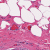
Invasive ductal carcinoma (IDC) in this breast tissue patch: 0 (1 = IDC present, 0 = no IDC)